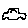
Label: car